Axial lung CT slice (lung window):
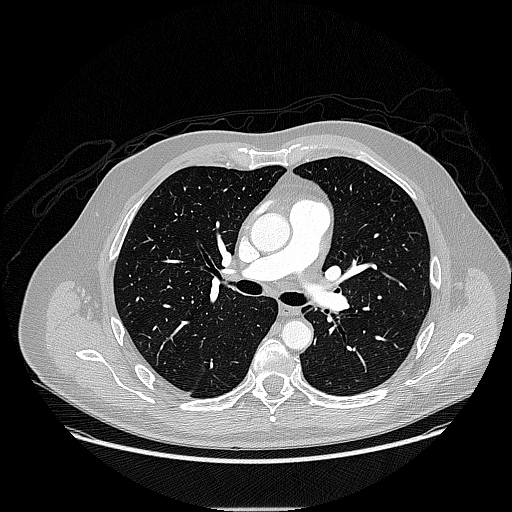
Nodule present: no